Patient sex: M
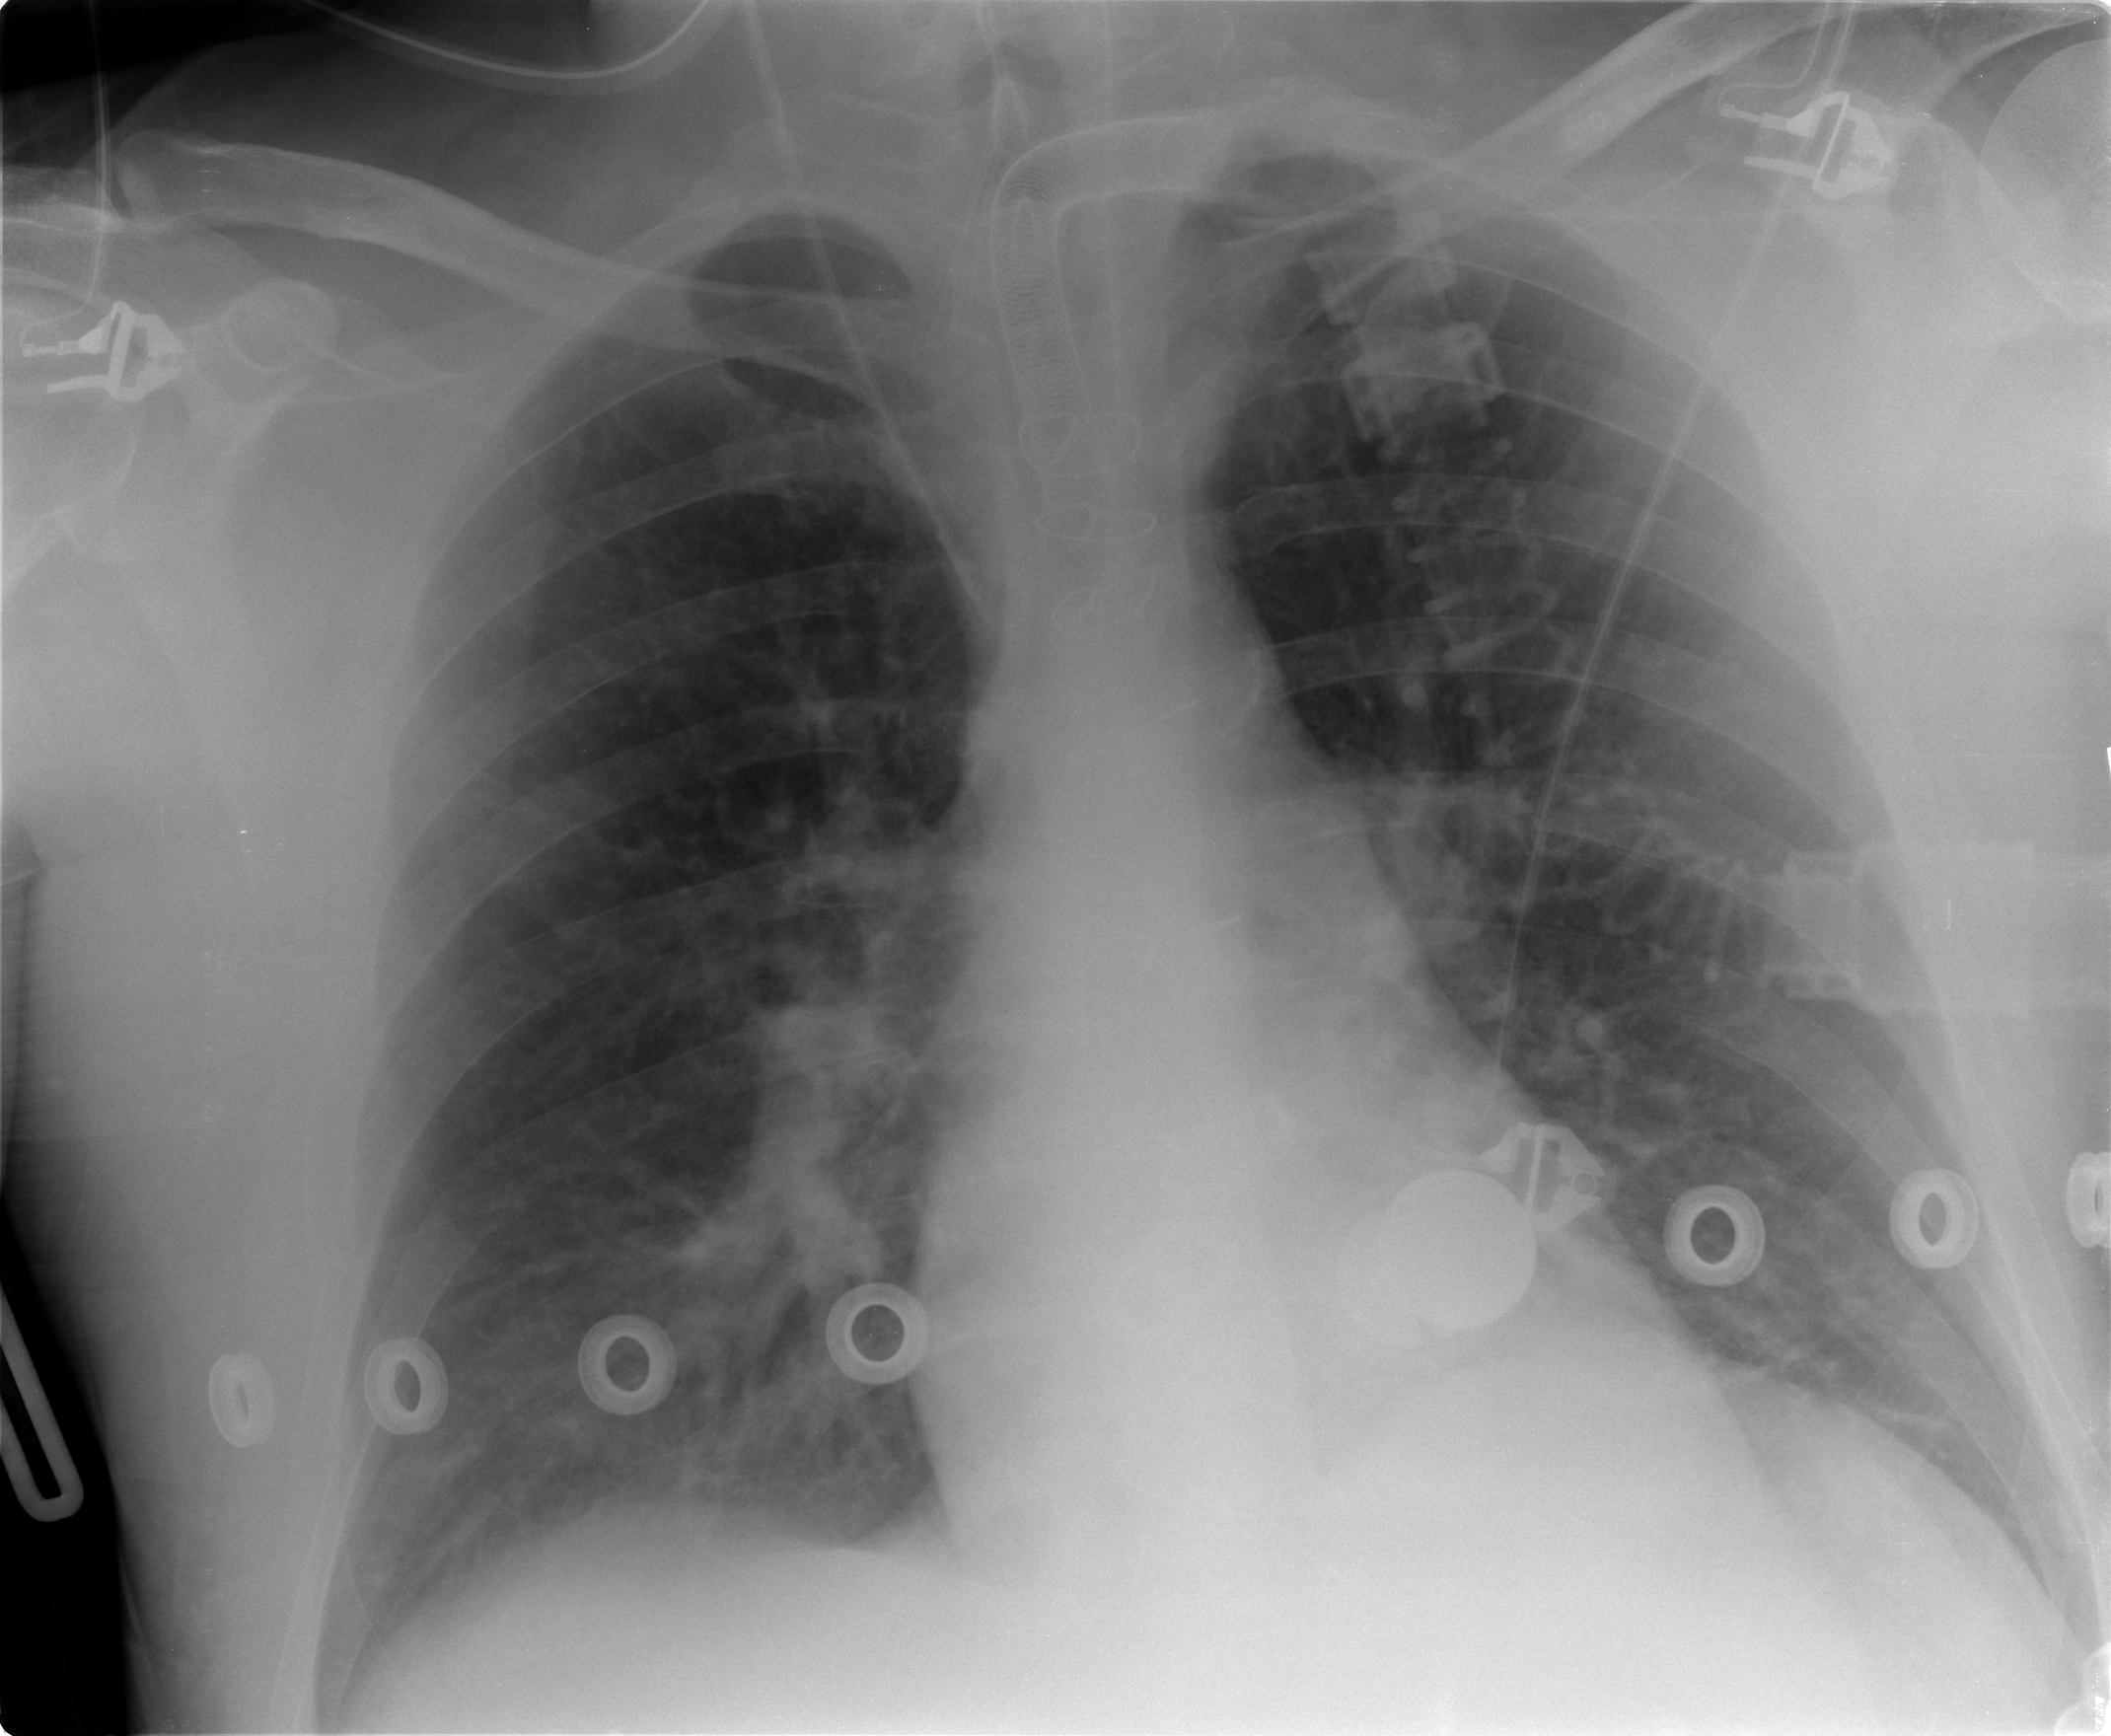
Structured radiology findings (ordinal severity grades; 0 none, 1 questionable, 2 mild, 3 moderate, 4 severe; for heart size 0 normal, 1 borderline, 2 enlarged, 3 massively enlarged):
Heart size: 0
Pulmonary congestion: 2
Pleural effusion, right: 1
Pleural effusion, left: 1
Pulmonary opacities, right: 1
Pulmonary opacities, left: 1
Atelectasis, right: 0
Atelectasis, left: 0